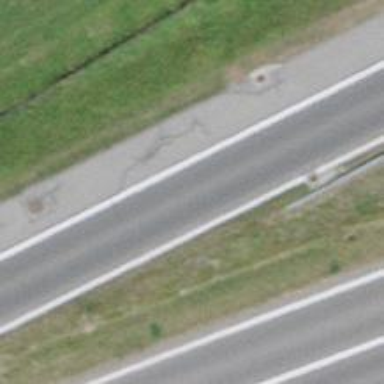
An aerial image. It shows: Motorroad with trunk link.